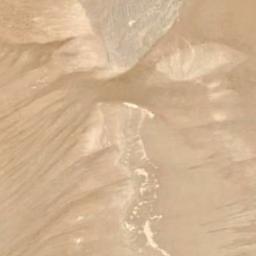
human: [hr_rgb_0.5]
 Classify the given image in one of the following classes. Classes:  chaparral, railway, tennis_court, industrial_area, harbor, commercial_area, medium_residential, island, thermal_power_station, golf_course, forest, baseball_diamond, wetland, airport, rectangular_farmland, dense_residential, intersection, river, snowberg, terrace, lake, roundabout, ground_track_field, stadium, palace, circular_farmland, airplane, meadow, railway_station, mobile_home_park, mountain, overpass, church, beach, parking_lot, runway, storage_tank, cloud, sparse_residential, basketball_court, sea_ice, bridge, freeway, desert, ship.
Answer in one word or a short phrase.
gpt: desert